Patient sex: F
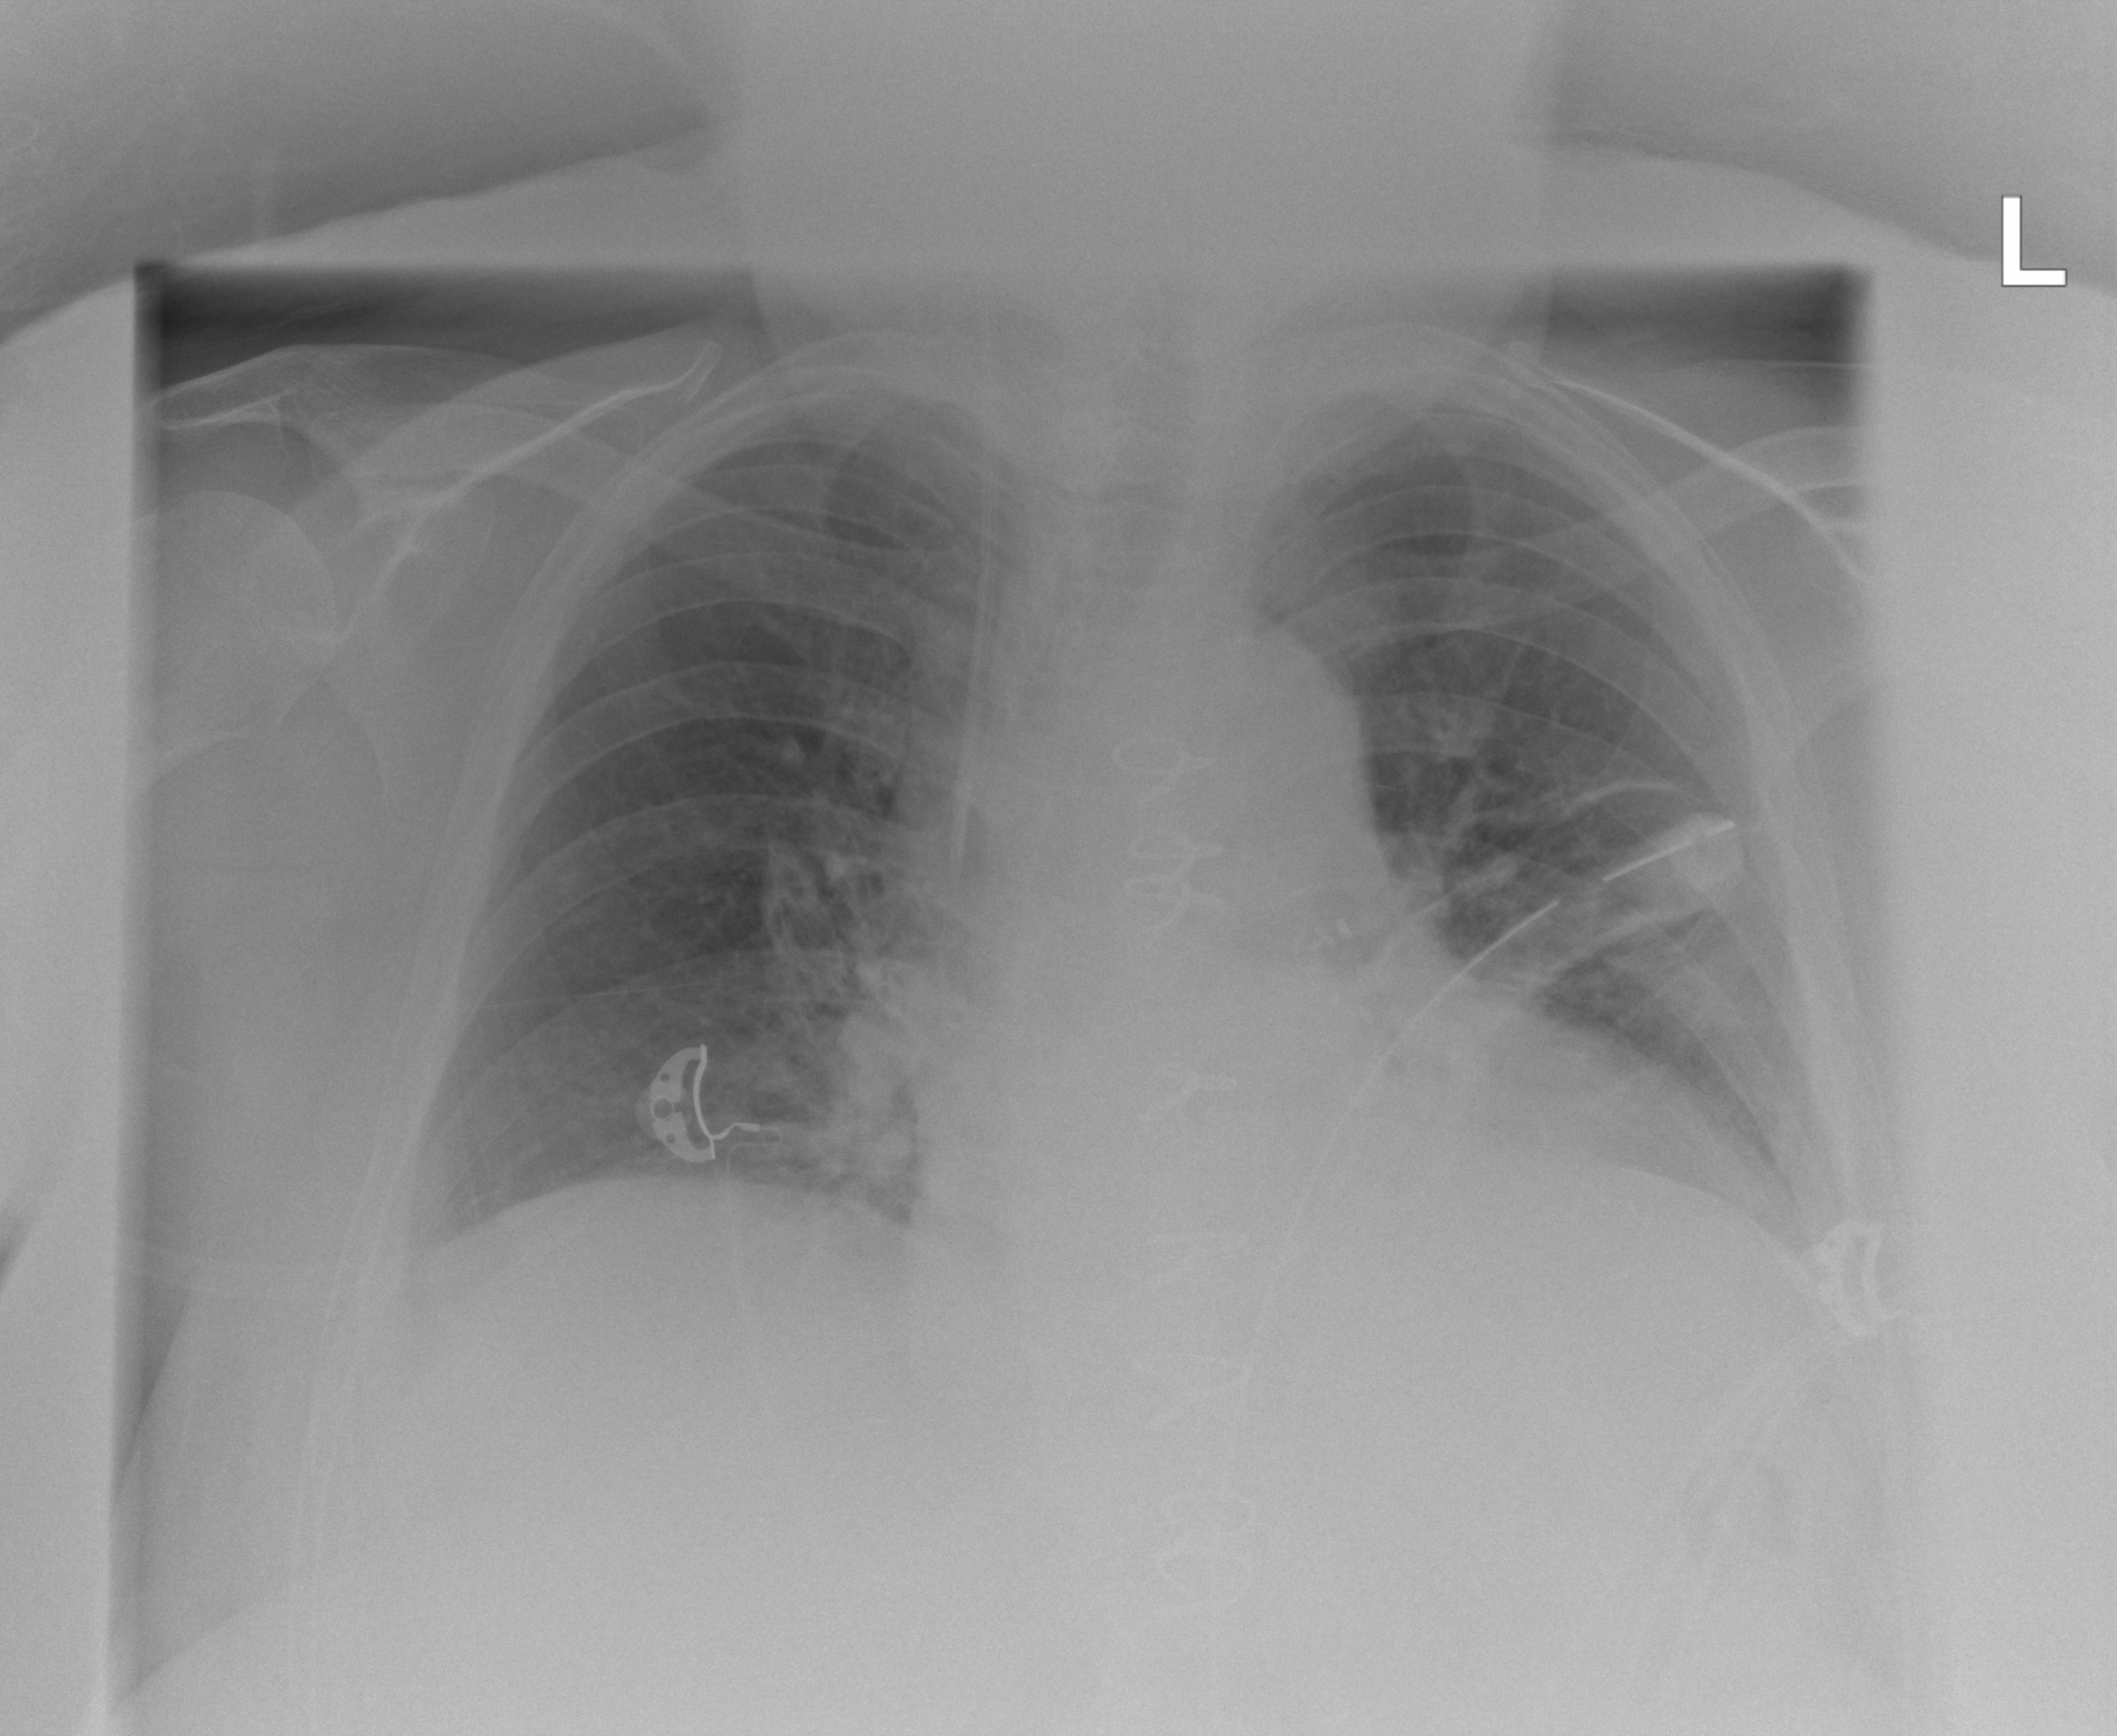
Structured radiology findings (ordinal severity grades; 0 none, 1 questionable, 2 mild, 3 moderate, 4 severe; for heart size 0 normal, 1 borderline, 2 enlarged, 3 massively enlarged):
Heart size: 2
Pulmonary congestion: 0
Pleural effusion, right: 0
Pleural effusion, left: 1
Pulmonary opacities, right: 0
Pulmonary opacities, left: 0
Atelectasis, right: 1
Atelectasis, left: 2